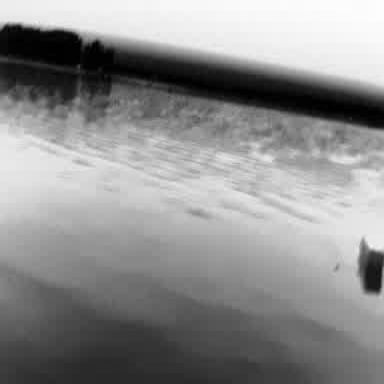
There is a fishing_boat in the infrared image.